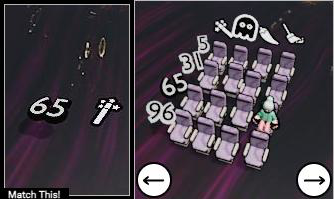
Task: seats
Answer: no